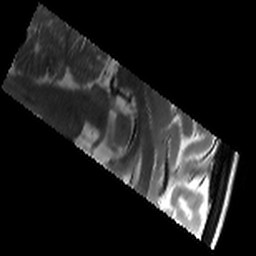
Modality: T2w
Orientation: sagittal
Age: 21
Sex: female
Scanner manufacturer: siemens
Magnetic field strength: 3 T
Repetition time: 8.02 s
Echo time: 0.08 s